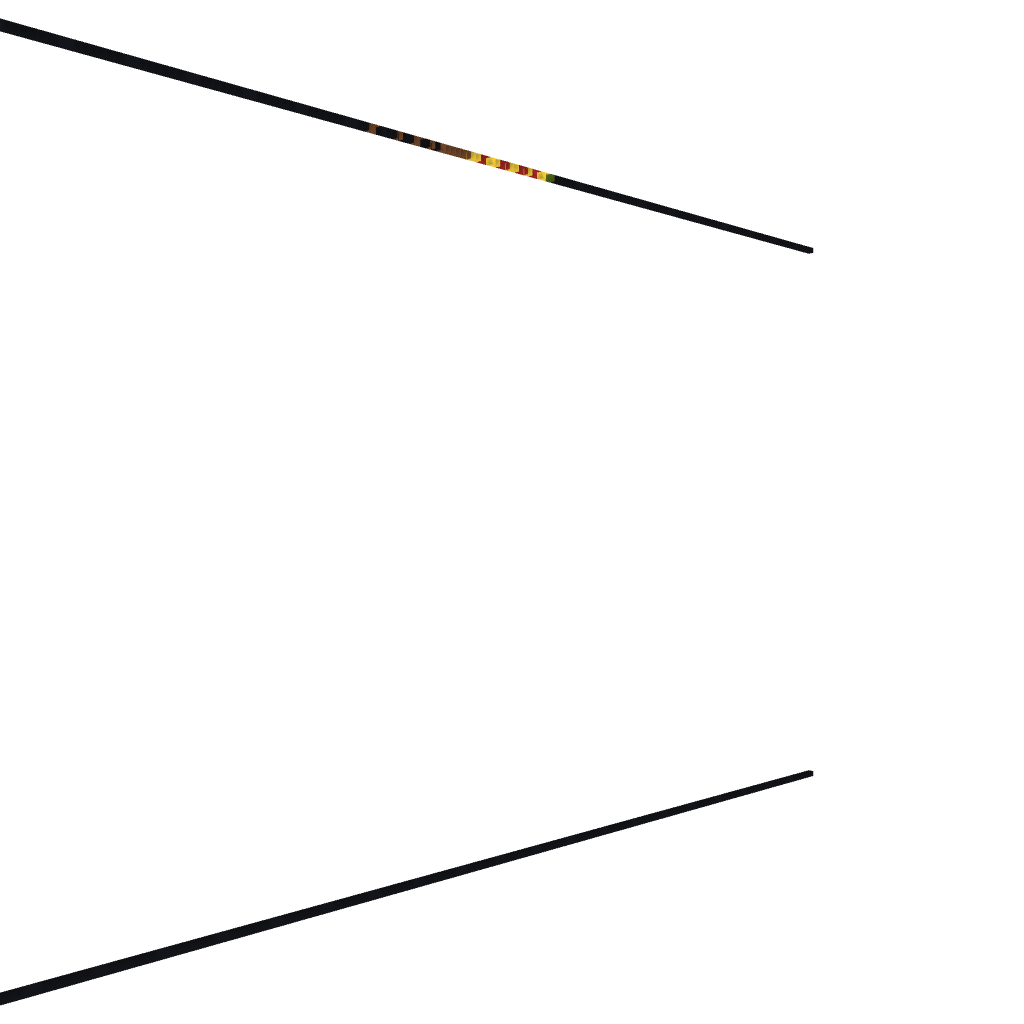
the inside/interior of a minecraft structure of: F.C Barcelona